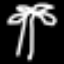
Label: palm tree